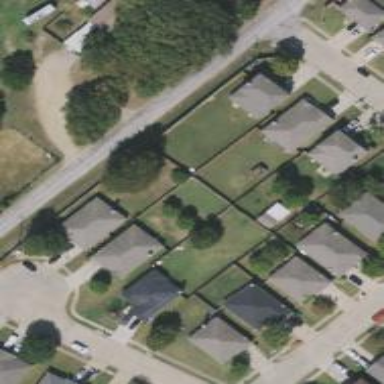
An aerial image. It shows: Residential area with individual plots.